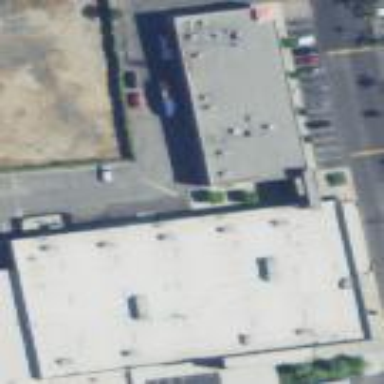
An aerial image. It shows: Retail building.